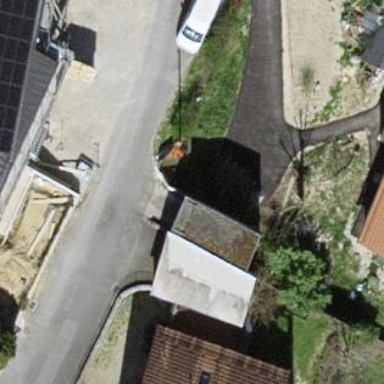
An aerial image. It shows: Group of garages.